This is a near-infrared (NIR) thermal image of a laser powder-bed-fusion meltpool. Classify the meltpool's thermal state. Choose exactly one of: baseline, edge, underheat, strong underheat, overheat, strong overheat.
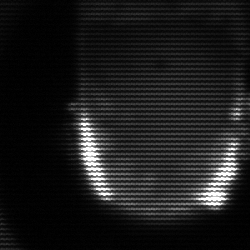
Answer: baseline